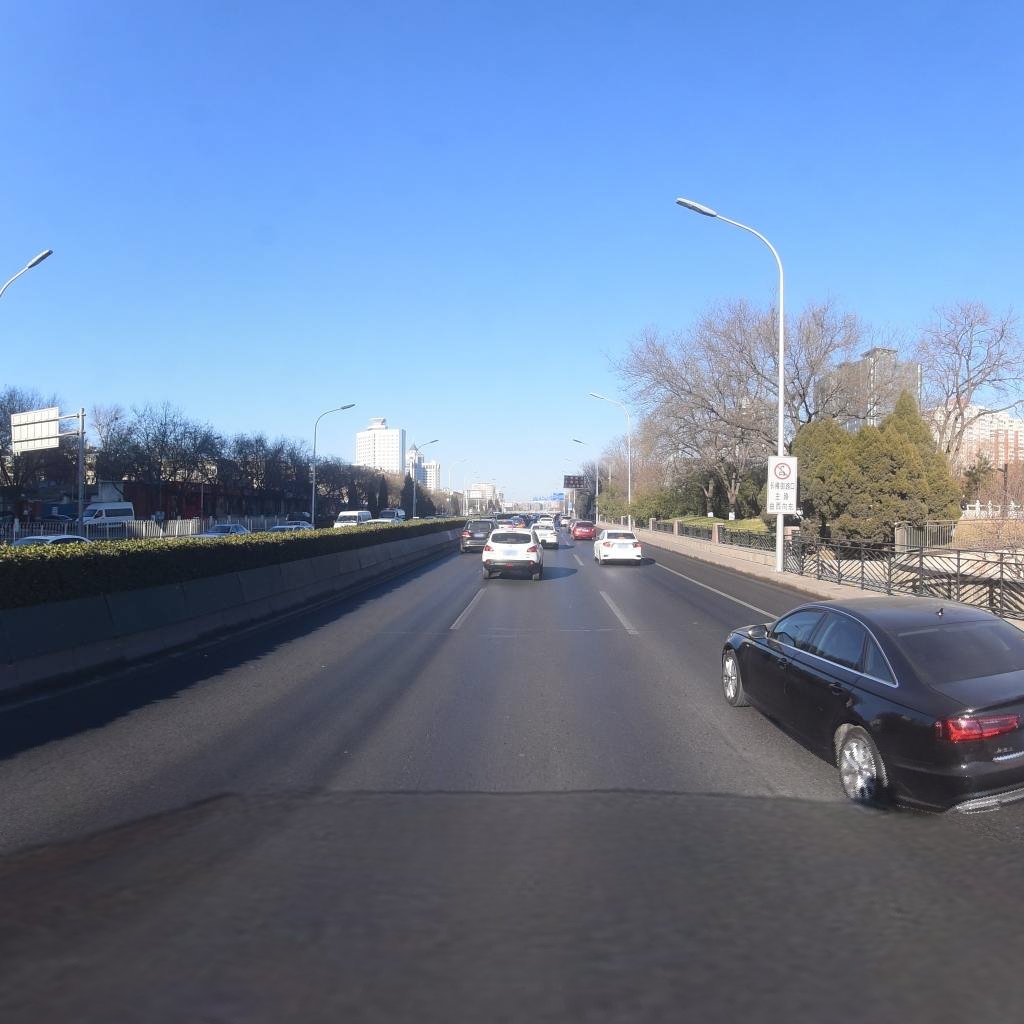
Region: Xicheng
Road damage annotations: transverse patch